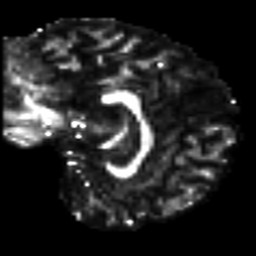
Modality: FA
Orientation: sagittal
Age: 46
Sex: female
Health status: healthy
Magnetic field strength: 3 T
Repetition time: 8.4 s
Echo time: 0.0926 s